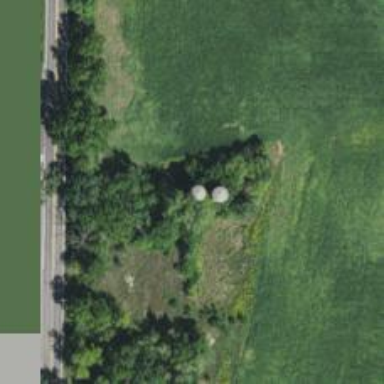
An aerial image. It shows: Silo.